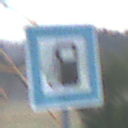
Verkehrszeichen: Tankstelle
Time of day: Dawn
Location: Outdoor (Nature)
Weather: Clear
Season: NotSpecified
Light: Natural